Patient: sex F, age 49
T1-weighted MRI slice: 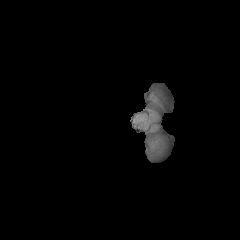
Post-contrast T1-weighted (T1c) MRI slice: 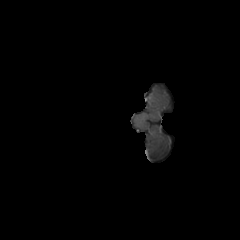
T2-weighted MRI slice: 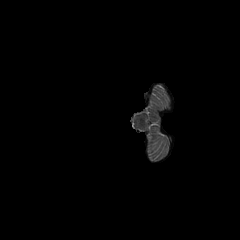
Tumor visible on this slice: no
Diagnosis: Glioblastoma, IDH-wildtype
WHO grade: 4